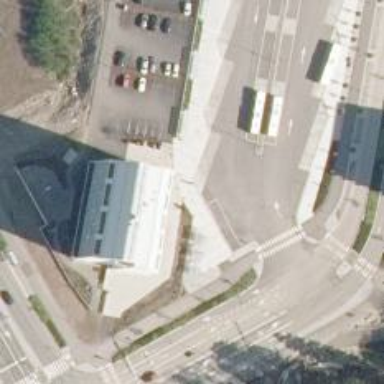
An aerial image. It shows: Information terminal.